Question: Is it possible to add the owner to the Azure AD group from any REST API?
I think I should have one service principal and I have to generate an access token to do that.
I tried to generate access token and used below query to add owner via Postman.
'''
https://graph.microsoft.com/v1.0/groups/groupid/owners/$ref
'''
But I am facing '403 Forbidden' error like below:
> { "error": { "code": "Authorization_RequestDenied", "message":
"Insufficient privileges to complete the operation.", "innerError": {
"date": "2022-06-29T05:42:38", "request-id":
"ebd01257-b890-4b3d-8c22-a1b34738e5a6", "client-request-id":
"ebd01257-b890-4b3d-8c22-a1b34738e5a6" } }
I have granted API permissions like below:

What else permissions are needed? Is there any other way instead of Postman?
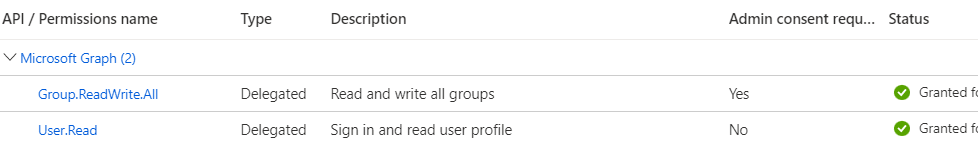
Answer: <URL>
You can call the same query by granting below 'permissions' based on your account type:

After running the above query, owner added successfully like below:

'owner'

<URL>